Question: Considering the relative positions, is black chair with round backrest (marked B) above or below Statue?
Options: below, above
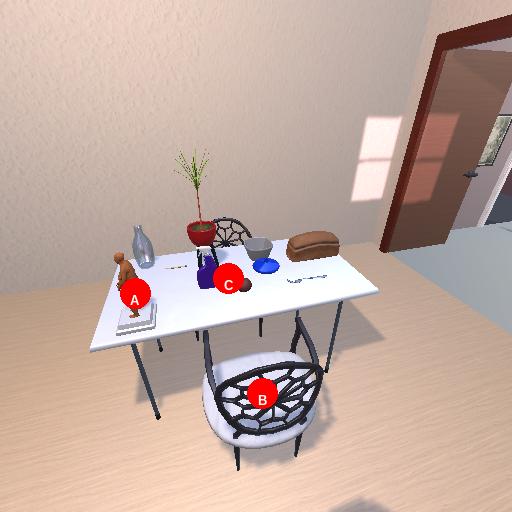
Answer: below